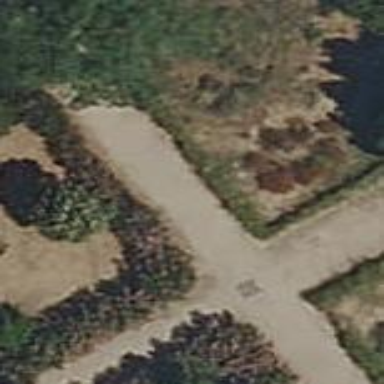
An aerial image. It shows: Garden with kerb border.